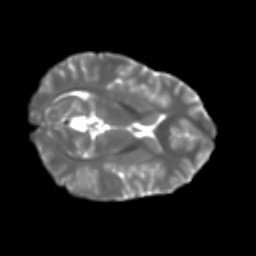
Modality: T2w
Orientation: axial
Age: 22
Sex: female
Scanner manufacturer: ge
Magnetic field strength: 3 T
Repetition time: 7.8 s
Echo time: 0.0606 s